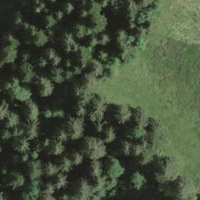
EUNIS habitat code: 43
Species observed at this site:
Petasites albus
Tussilago farfara